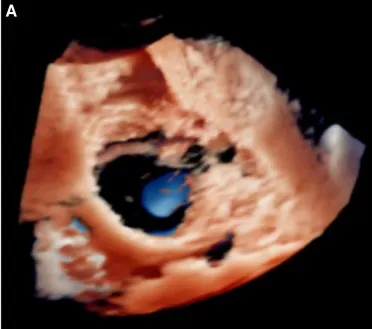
Transthoracic echocardiogram (TTE) at discharge (8 days post-surgery) indicated that the leaflets functioned well in both the cardiac phase of end systolic.
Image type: radiology (ultrasound)